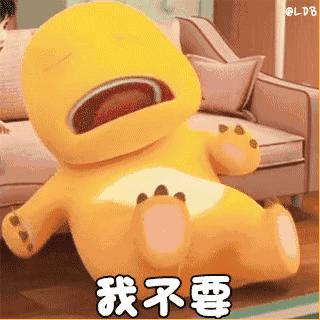
Label: nailong